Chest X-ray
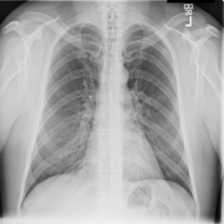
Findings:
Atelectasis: negative
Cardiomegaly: negative
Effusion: negative
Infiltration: negative
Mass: negative
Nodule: negative
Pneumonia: negative
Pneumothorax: negative
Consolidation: negative
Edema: negative
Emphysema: negative
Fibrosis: negative
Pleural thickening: negative
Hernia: negative